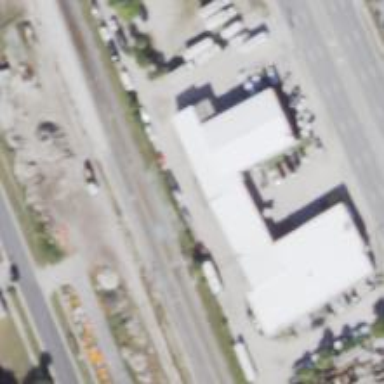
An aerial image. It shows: Siding service facility.